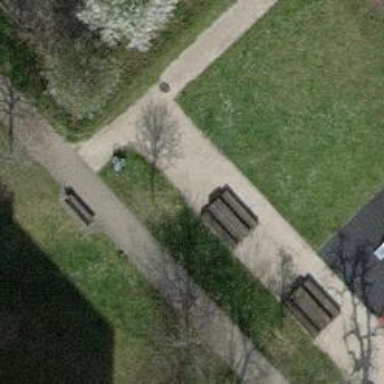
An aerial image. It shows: Picnic table located in leisure land area.